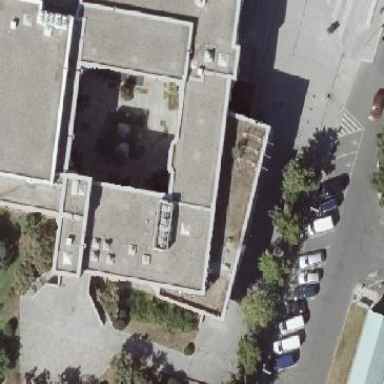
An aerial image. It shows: Building with flat grey roof made of tar paper. The building itself is orange in color.